Interaction volume radius: 10 \u00c5
Interaction volume height: 15 \u00c5
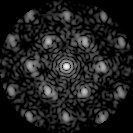
Disorder parameter: 0.3998